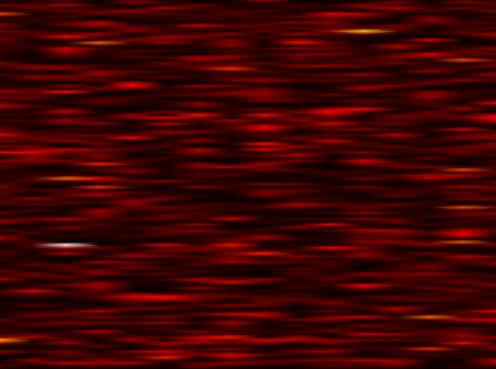
Label: WOLA